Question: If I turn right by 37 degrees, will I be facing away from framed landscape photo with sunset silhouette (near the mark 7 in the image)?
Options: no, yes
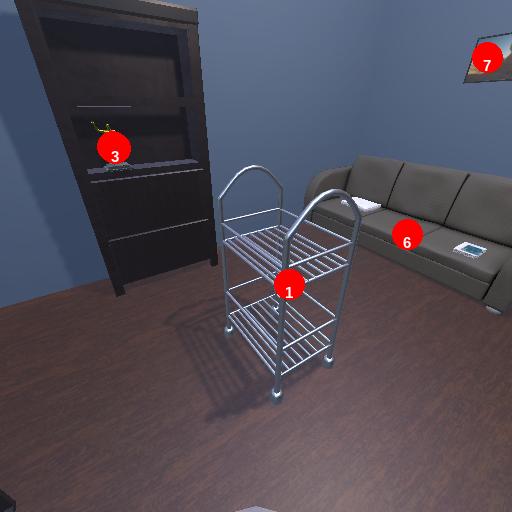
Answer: no